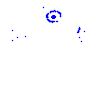
Particle: pion